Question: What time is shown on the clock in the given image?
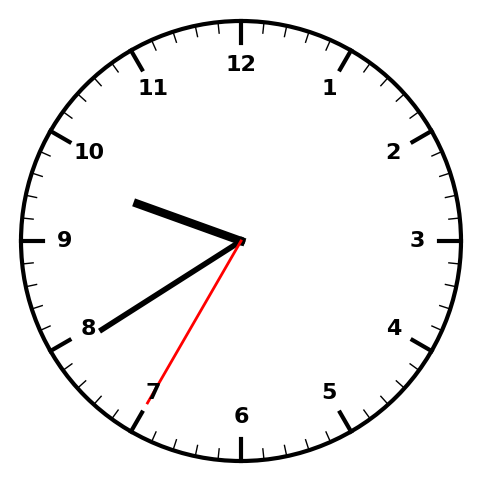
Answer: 09:39:35